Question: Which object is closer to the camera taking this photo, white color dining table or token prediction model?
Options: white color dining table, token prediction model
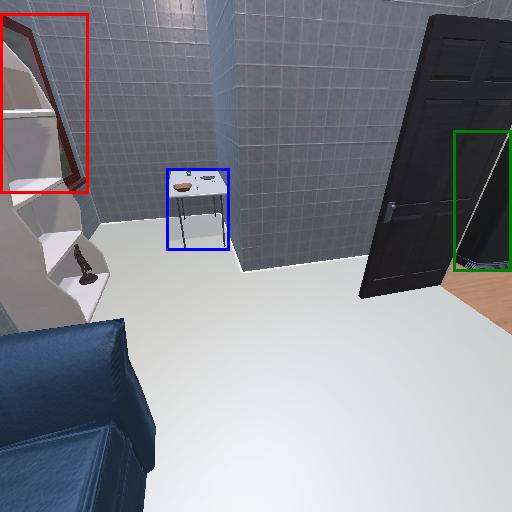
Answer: white color dining table